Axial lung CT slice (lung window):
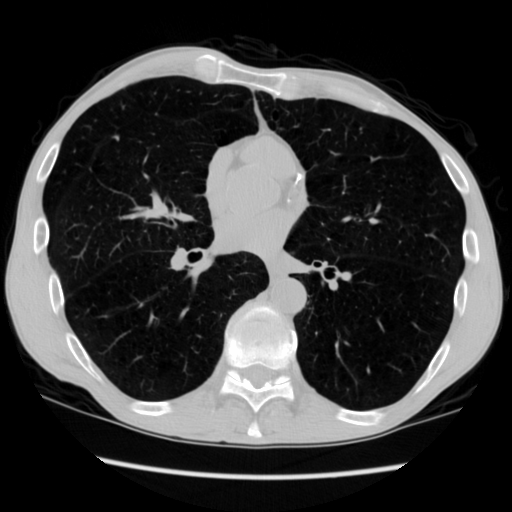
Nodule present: no